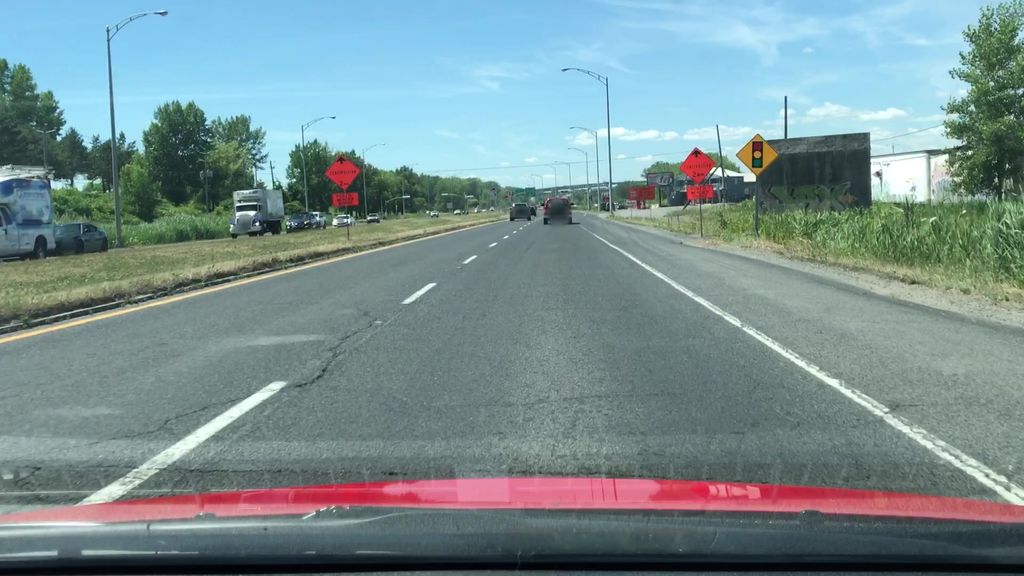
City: montreal